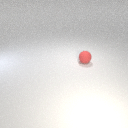
small red rubber sphere